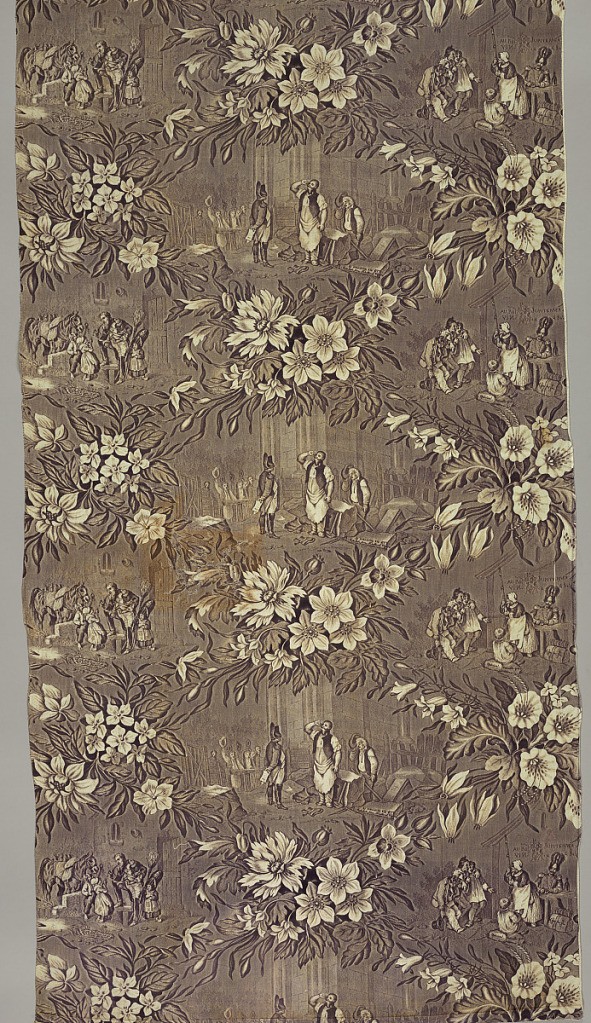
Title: Military scenes
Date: ca. 1840
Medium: cotton Technique: printed by engraved roller on plain weave
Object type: Textile
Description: Humorous scenes of military life within a diamond lattice of flowers and leaves. There is a text in French under each of the three scenes but as the design is 'slurred' the text is difficult to read. unreadable.